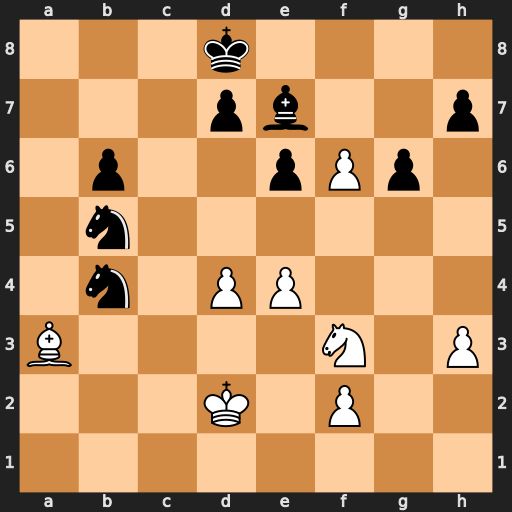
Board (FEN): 3k4/3pb2p/1p2pPp1/1n6/1n1PP3/B4N1P/3K1P2/8
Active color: w
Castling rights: -
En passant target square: -
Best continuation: fxe7+ Kxe7 Bxb4+